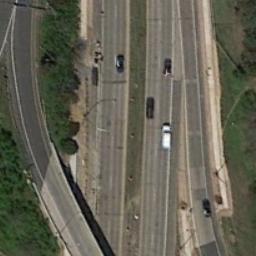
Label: overpass